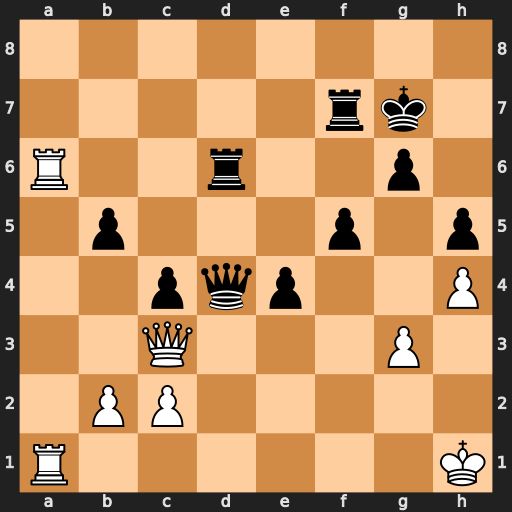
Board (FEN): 8/5rk1/R2r2p1/1p3p1p/2pqp2P/2Q3P1/1PP5/R6K
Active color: w
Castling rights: -
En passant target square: -
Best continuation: Rxd6 Qxc3 bxc3